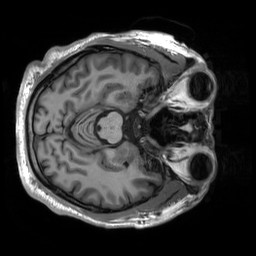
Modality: T1w
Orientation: axial
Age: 23
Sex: male
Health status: healthy
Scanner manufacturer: siemens
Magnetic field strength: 3 T
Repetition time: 2.53 s
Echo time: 0.00227 s